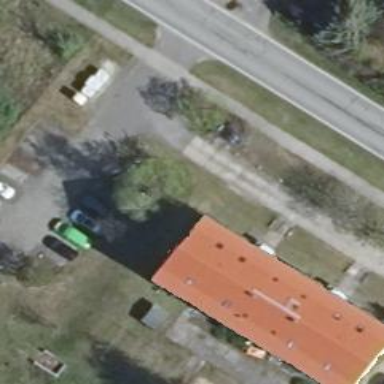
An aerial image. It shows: Gabled-roof apartment building with red roof. The building itself is yellow in color and the roof is oriented along the structure.